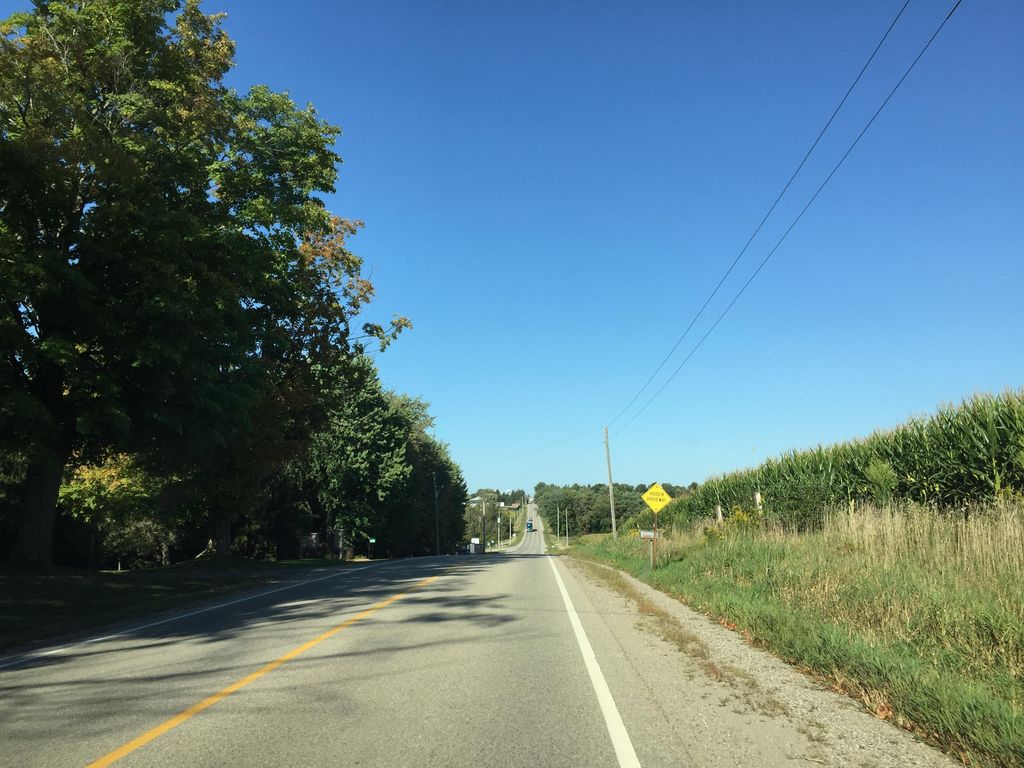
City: kitchener-waterloo